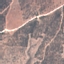
Land use / land cover: HerbaceousVegetation